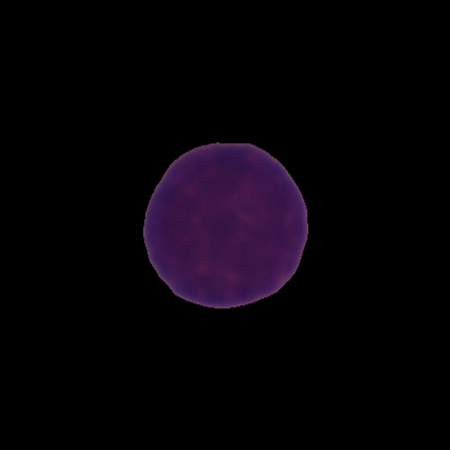
Label: healthy